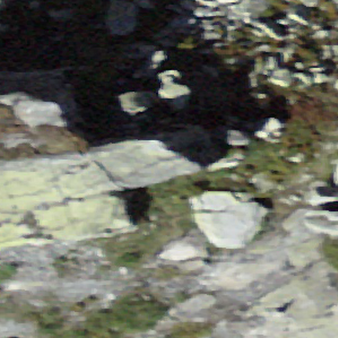
Label: bouldering_area